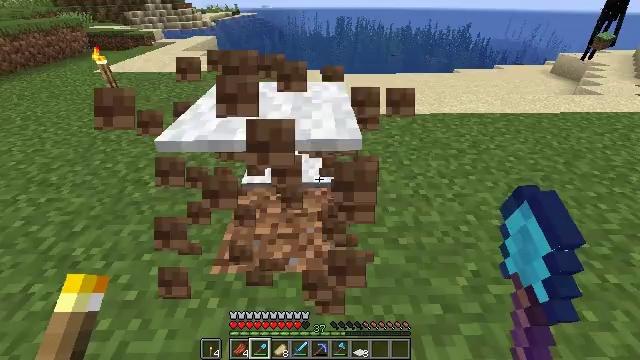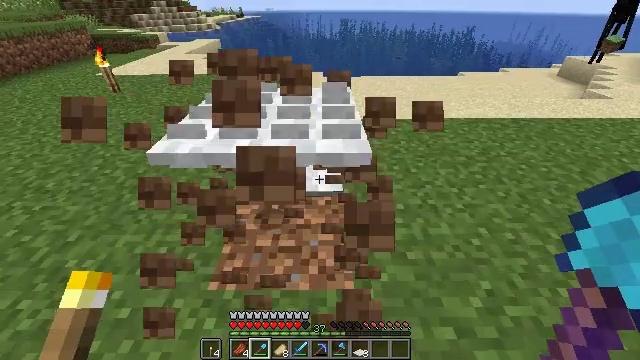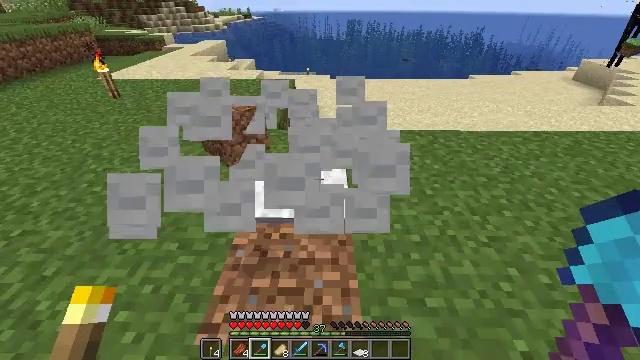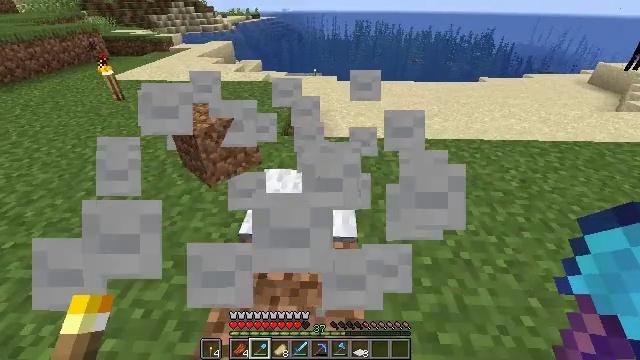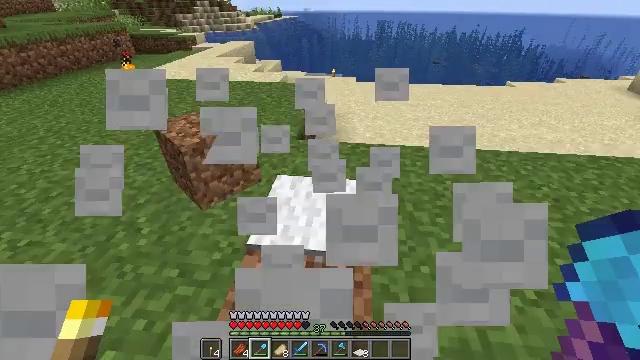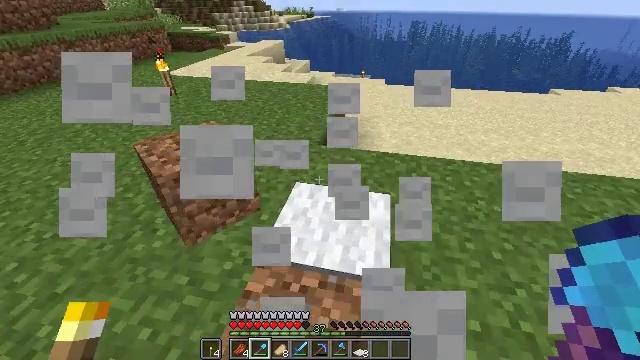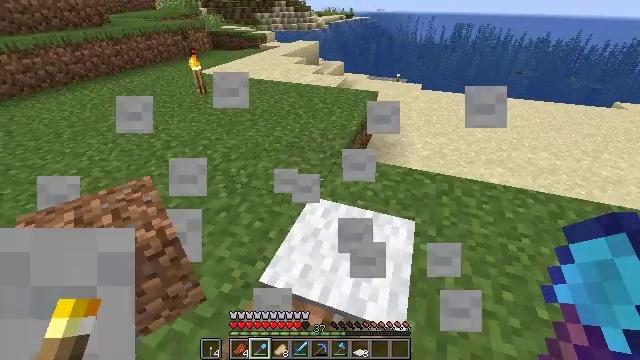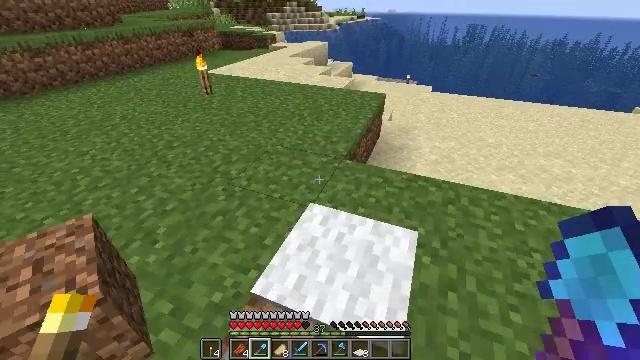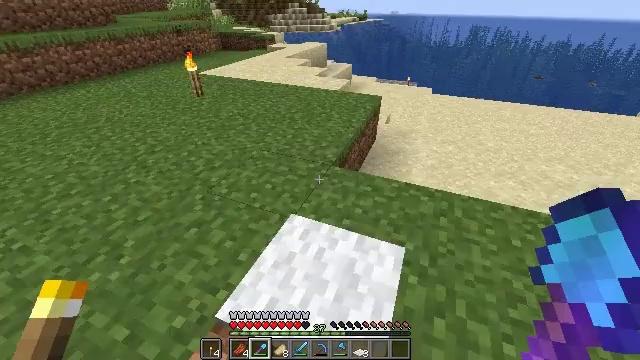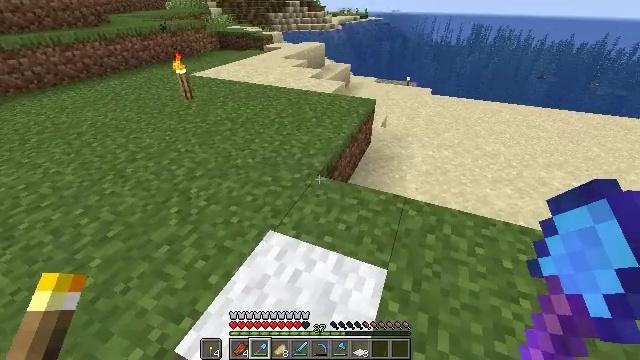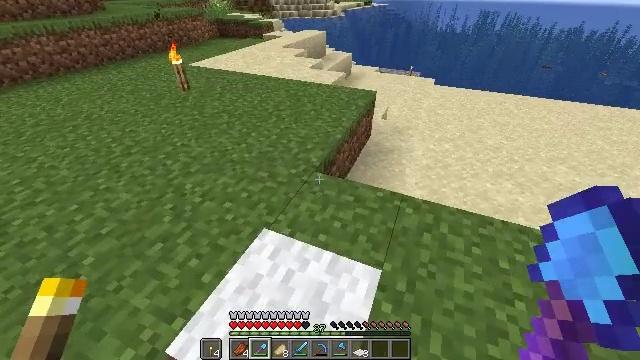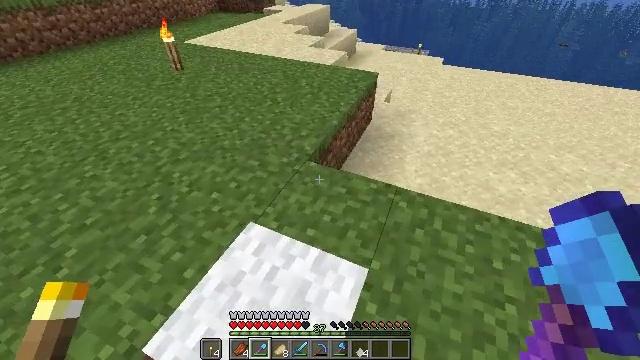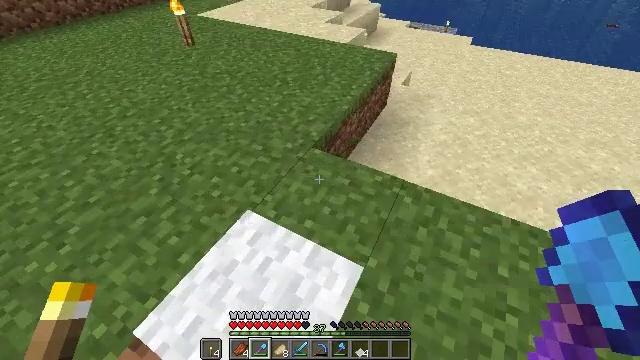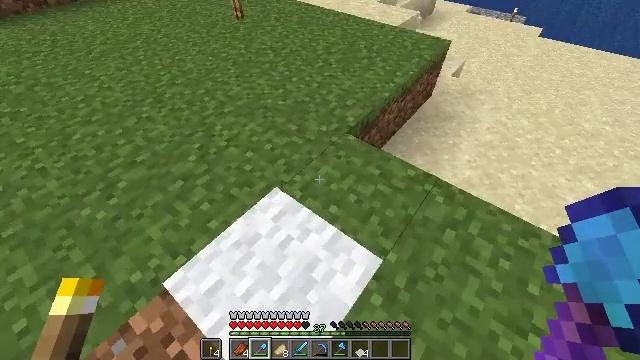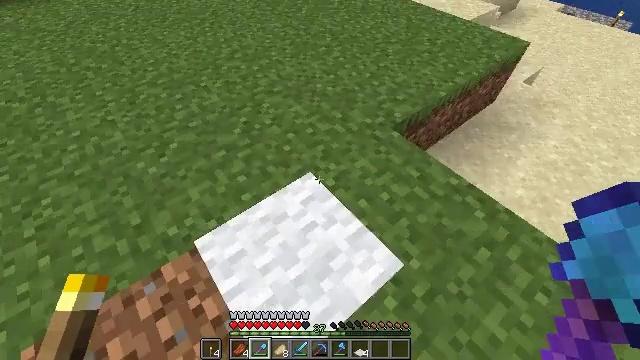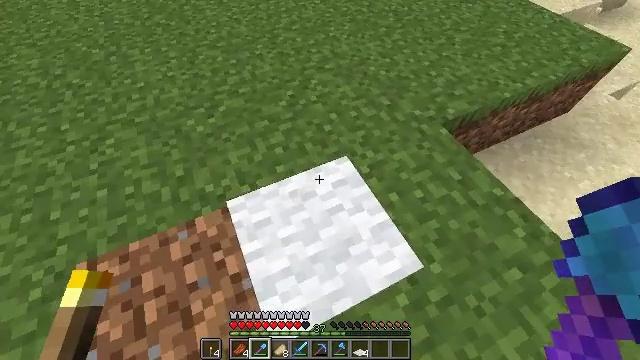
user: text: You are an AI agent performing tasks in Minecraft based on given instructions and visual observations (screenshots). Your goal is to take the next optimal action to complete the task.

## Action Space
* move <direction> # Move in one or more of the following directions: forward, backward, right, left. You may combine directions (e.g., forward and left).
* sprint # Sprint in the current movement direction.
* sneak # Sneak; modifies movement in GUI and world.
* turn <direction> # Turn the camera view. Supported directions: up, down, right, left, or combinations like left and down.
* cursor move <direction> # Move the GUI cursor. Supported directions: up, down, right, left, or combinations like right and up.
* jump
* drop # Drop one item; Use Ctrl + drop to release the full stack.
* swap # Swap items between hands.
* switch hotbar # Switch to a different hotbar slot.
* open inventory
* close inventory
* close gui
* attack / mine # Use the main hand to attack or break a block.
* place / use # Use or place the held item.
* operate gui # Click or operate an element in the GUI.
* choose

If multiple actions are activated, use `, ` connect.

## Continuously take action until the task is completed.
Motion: motion action
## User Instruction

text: Collect the white carpet by hitting it.
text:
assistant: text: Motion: move forward
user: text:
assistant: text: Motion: move forward, turn left
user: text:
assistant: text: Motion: move forward, turn left
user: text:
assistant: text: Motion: move forward, turn left
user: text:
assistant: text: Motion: move forward, turn left
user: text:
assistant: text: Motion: move forward and move right, turn left
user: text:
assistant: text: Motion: move forward and move right, turn left
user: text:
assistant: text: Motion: move forward and move right
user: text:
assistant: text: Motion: move forward and move right
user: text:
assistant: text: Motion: move forward and move right, turn down
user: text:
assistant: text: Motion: turn left and down
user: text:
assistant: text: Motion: turn left and down
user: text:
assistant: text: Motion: turn left and down
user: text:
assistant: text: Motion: turn left and down
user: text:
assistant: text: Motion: turn left and down
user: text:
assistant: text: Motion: turn left and down
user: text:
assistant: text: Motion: turn left and down
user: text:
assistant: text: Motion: attack / mine
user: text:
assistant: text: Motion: attack / mine
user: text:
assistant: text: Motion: attack / mine
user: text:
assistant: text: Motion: attack / mine
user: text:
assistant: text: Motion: attack / mine
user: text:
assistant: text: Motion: attack / mine
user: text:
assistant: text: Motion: attack / mine
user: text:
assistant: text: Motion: attack / mine
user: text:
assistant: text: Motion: attack / mine
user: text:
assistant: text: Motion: no_op
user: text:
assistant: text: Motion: no_op
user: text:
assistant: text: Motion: no_op
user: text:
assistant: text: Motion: no_op